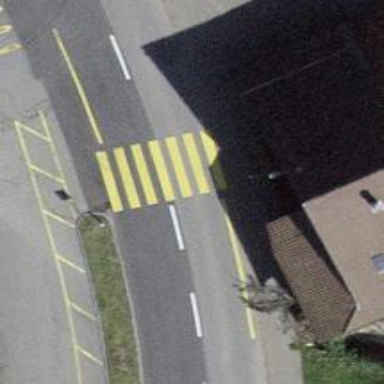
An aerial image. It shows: Uncontrolled zebra crossing with yellow markings.